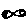
Label: fish